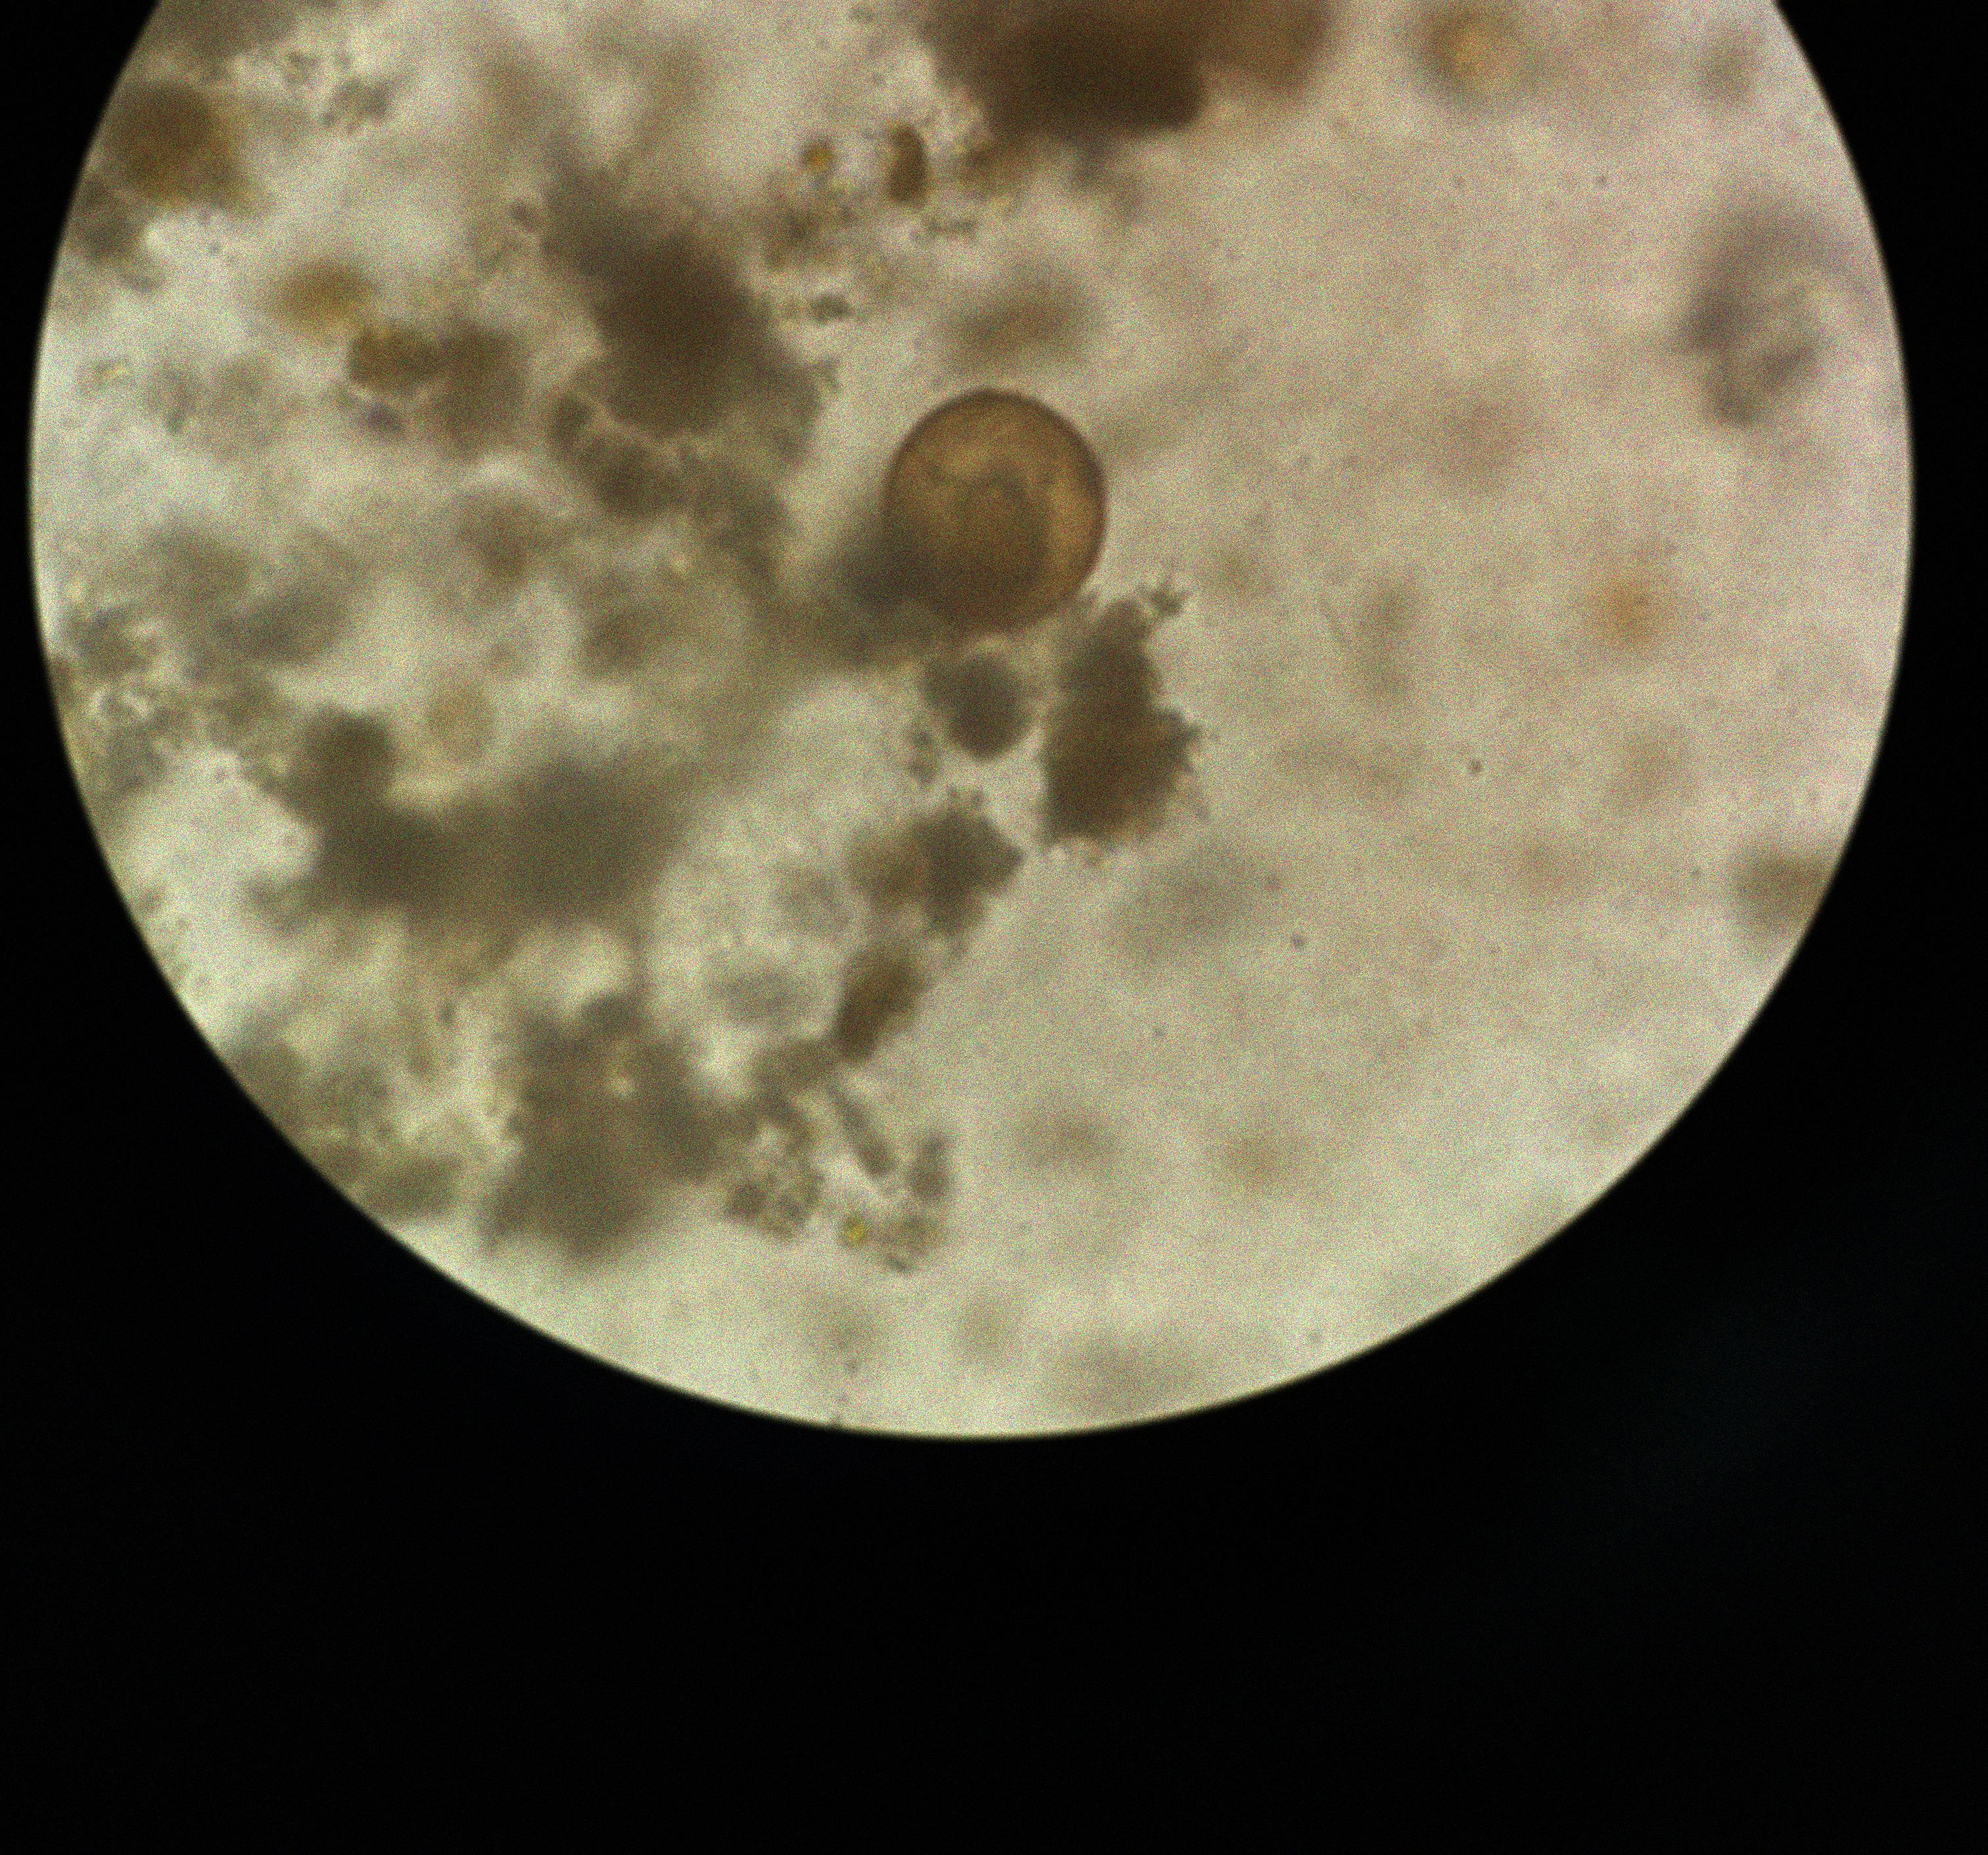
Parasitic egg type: Hymenolepis diminuta